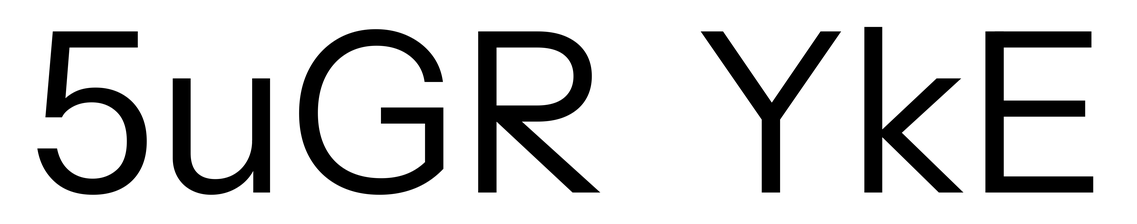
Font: InstrumentSans_Regular